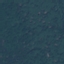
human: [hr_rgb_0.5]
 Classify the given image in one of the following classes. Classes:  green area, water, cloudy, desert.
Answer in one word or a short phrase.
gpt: green area